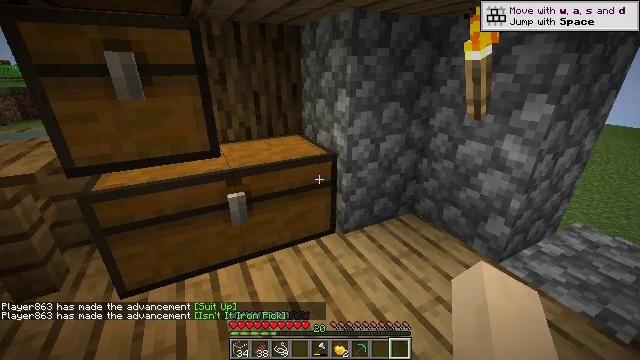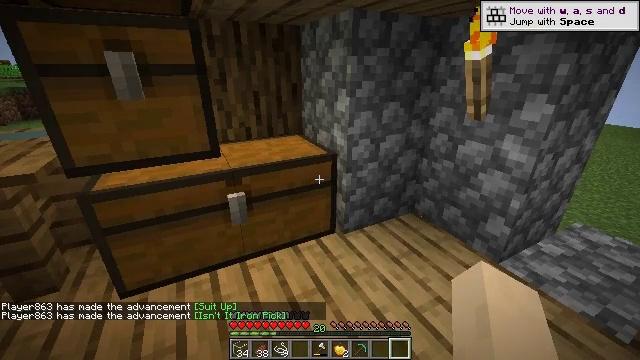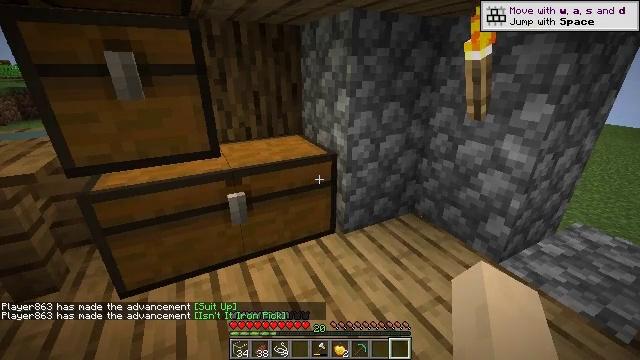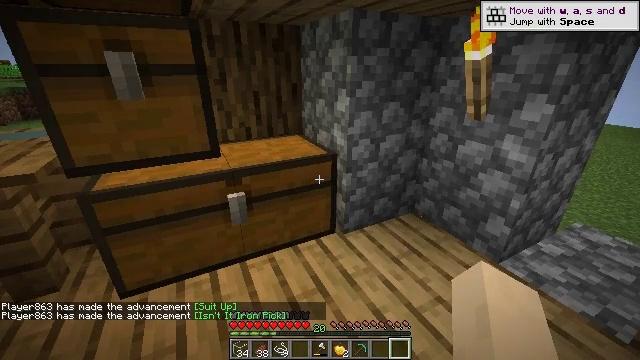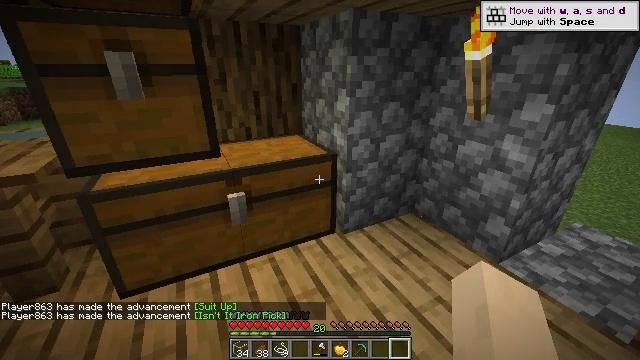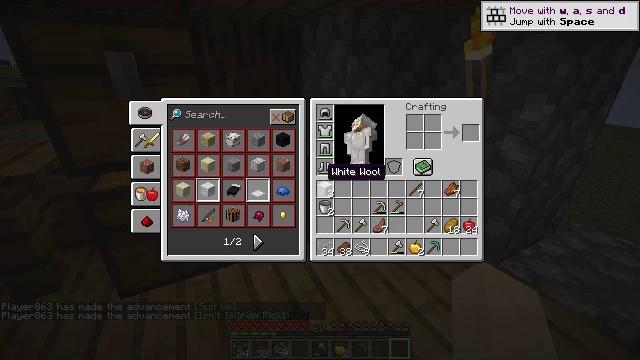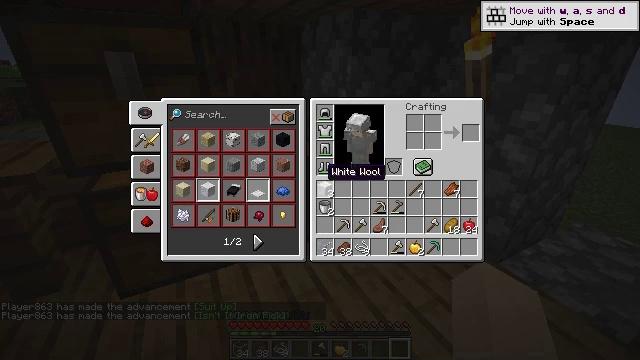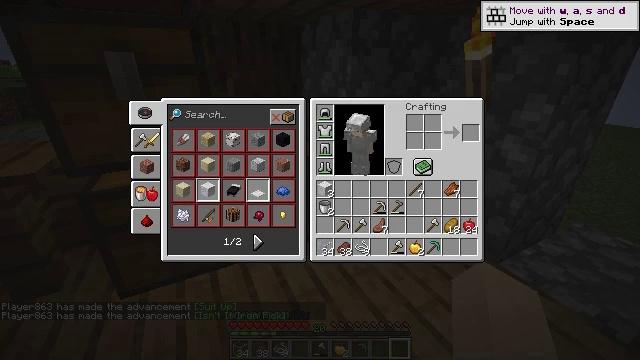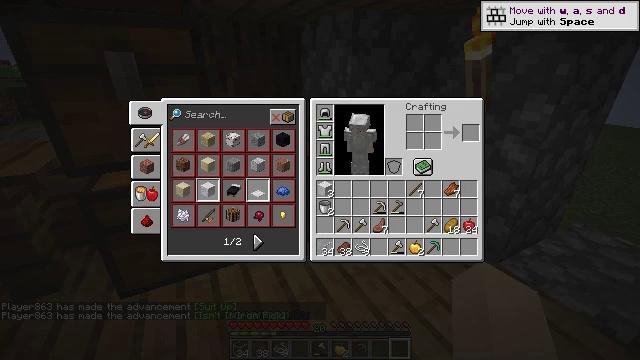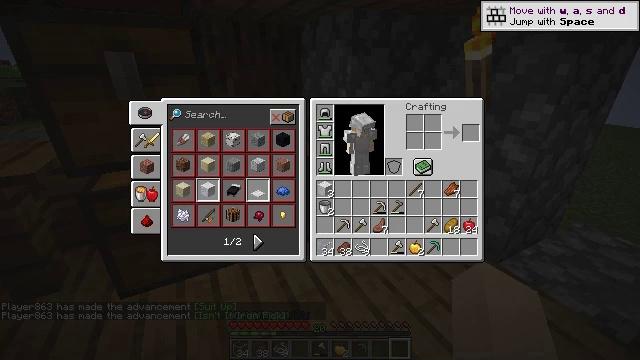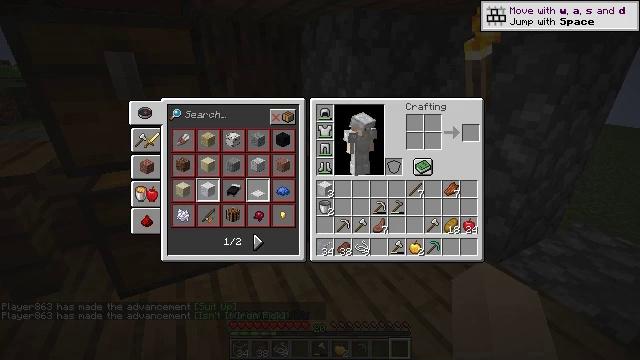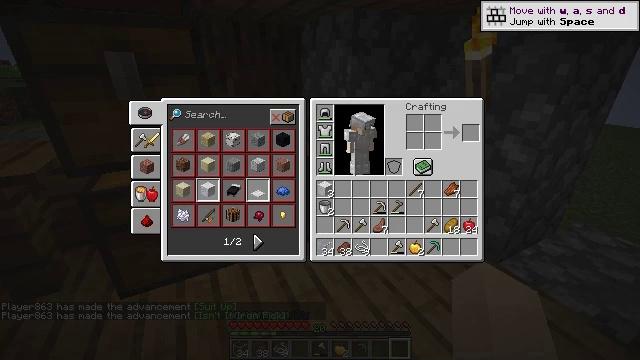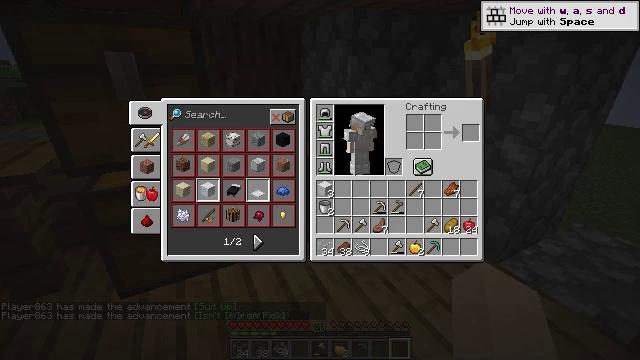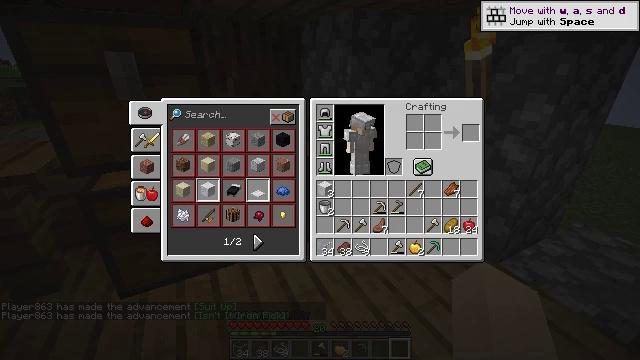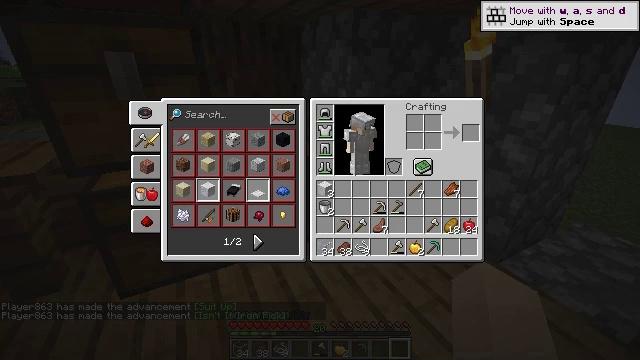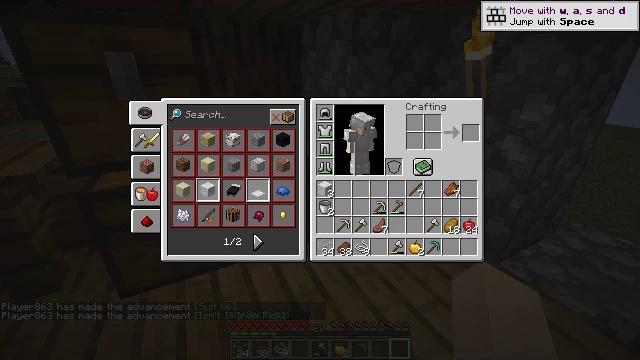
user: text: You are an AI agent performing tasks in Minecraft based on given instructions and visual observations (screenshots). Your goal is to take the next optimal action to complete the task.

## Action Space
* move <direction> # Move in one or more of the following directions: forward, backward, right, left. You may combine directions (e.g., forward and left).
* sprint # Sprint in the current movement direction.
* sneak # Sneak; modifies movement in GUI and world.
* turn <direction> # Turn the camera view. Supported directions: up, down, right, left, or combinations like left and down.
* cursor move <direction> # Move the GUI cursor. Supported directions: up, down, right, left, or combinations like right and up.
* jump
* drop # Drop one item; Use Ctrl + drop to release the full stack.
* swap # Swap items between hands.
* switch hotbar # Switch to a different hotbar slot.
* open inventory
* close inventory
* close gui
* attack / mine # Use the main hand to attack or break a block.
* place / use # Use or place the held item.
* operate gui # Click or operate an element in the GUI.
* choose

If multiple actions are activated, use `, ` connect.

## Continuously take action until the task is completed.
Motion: motion action
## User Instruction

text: Combat the sheep.
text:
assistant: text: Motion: no_op
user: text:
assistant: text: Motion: no_op
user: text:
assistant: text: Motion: no_op
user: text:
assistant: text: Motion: no_op
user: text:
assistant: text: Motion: open inventory
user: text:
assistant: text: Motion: open inventory
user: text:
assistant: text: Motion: cursor move right
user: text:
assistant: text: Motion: cursor move right
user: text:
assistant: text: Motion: cursor move right
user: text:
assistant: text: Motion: cursor move right and up
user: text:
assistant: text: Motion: no_op
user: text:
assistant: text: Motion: no_op
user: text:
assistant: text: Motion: no_op
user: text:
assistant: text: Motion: no_op
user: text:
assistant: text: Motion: no_op
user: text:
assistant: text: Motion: no_op
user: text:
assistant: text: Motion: no_op
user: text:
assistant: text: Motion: no_op
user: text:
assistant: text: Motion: no_op
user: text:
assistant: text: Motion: no_op
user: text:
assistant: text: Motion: no_op
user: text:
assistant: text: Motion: no_op
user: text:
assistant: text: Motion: no_op
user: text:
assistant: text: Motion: no_op
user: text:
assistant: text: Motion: no_op
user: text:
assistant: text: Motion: no_op
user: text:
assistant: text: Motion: no_op
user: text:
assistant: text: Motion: no_op
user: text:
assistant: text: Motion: no_op
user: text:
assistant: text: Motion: no_op